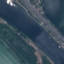
Label: River